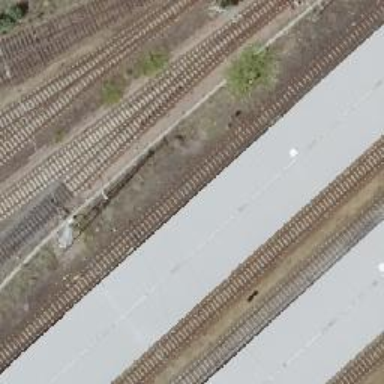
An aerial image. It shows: Railway signal.